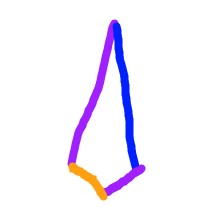
Shape: kite